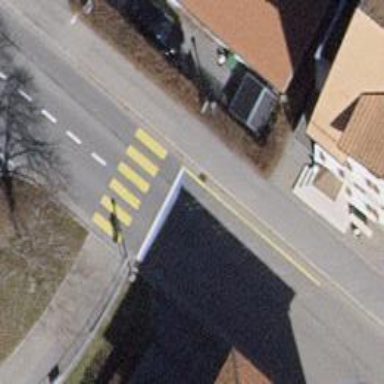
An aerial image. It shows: Uncontrolled zebra crossing with zebra markings.